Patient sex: M
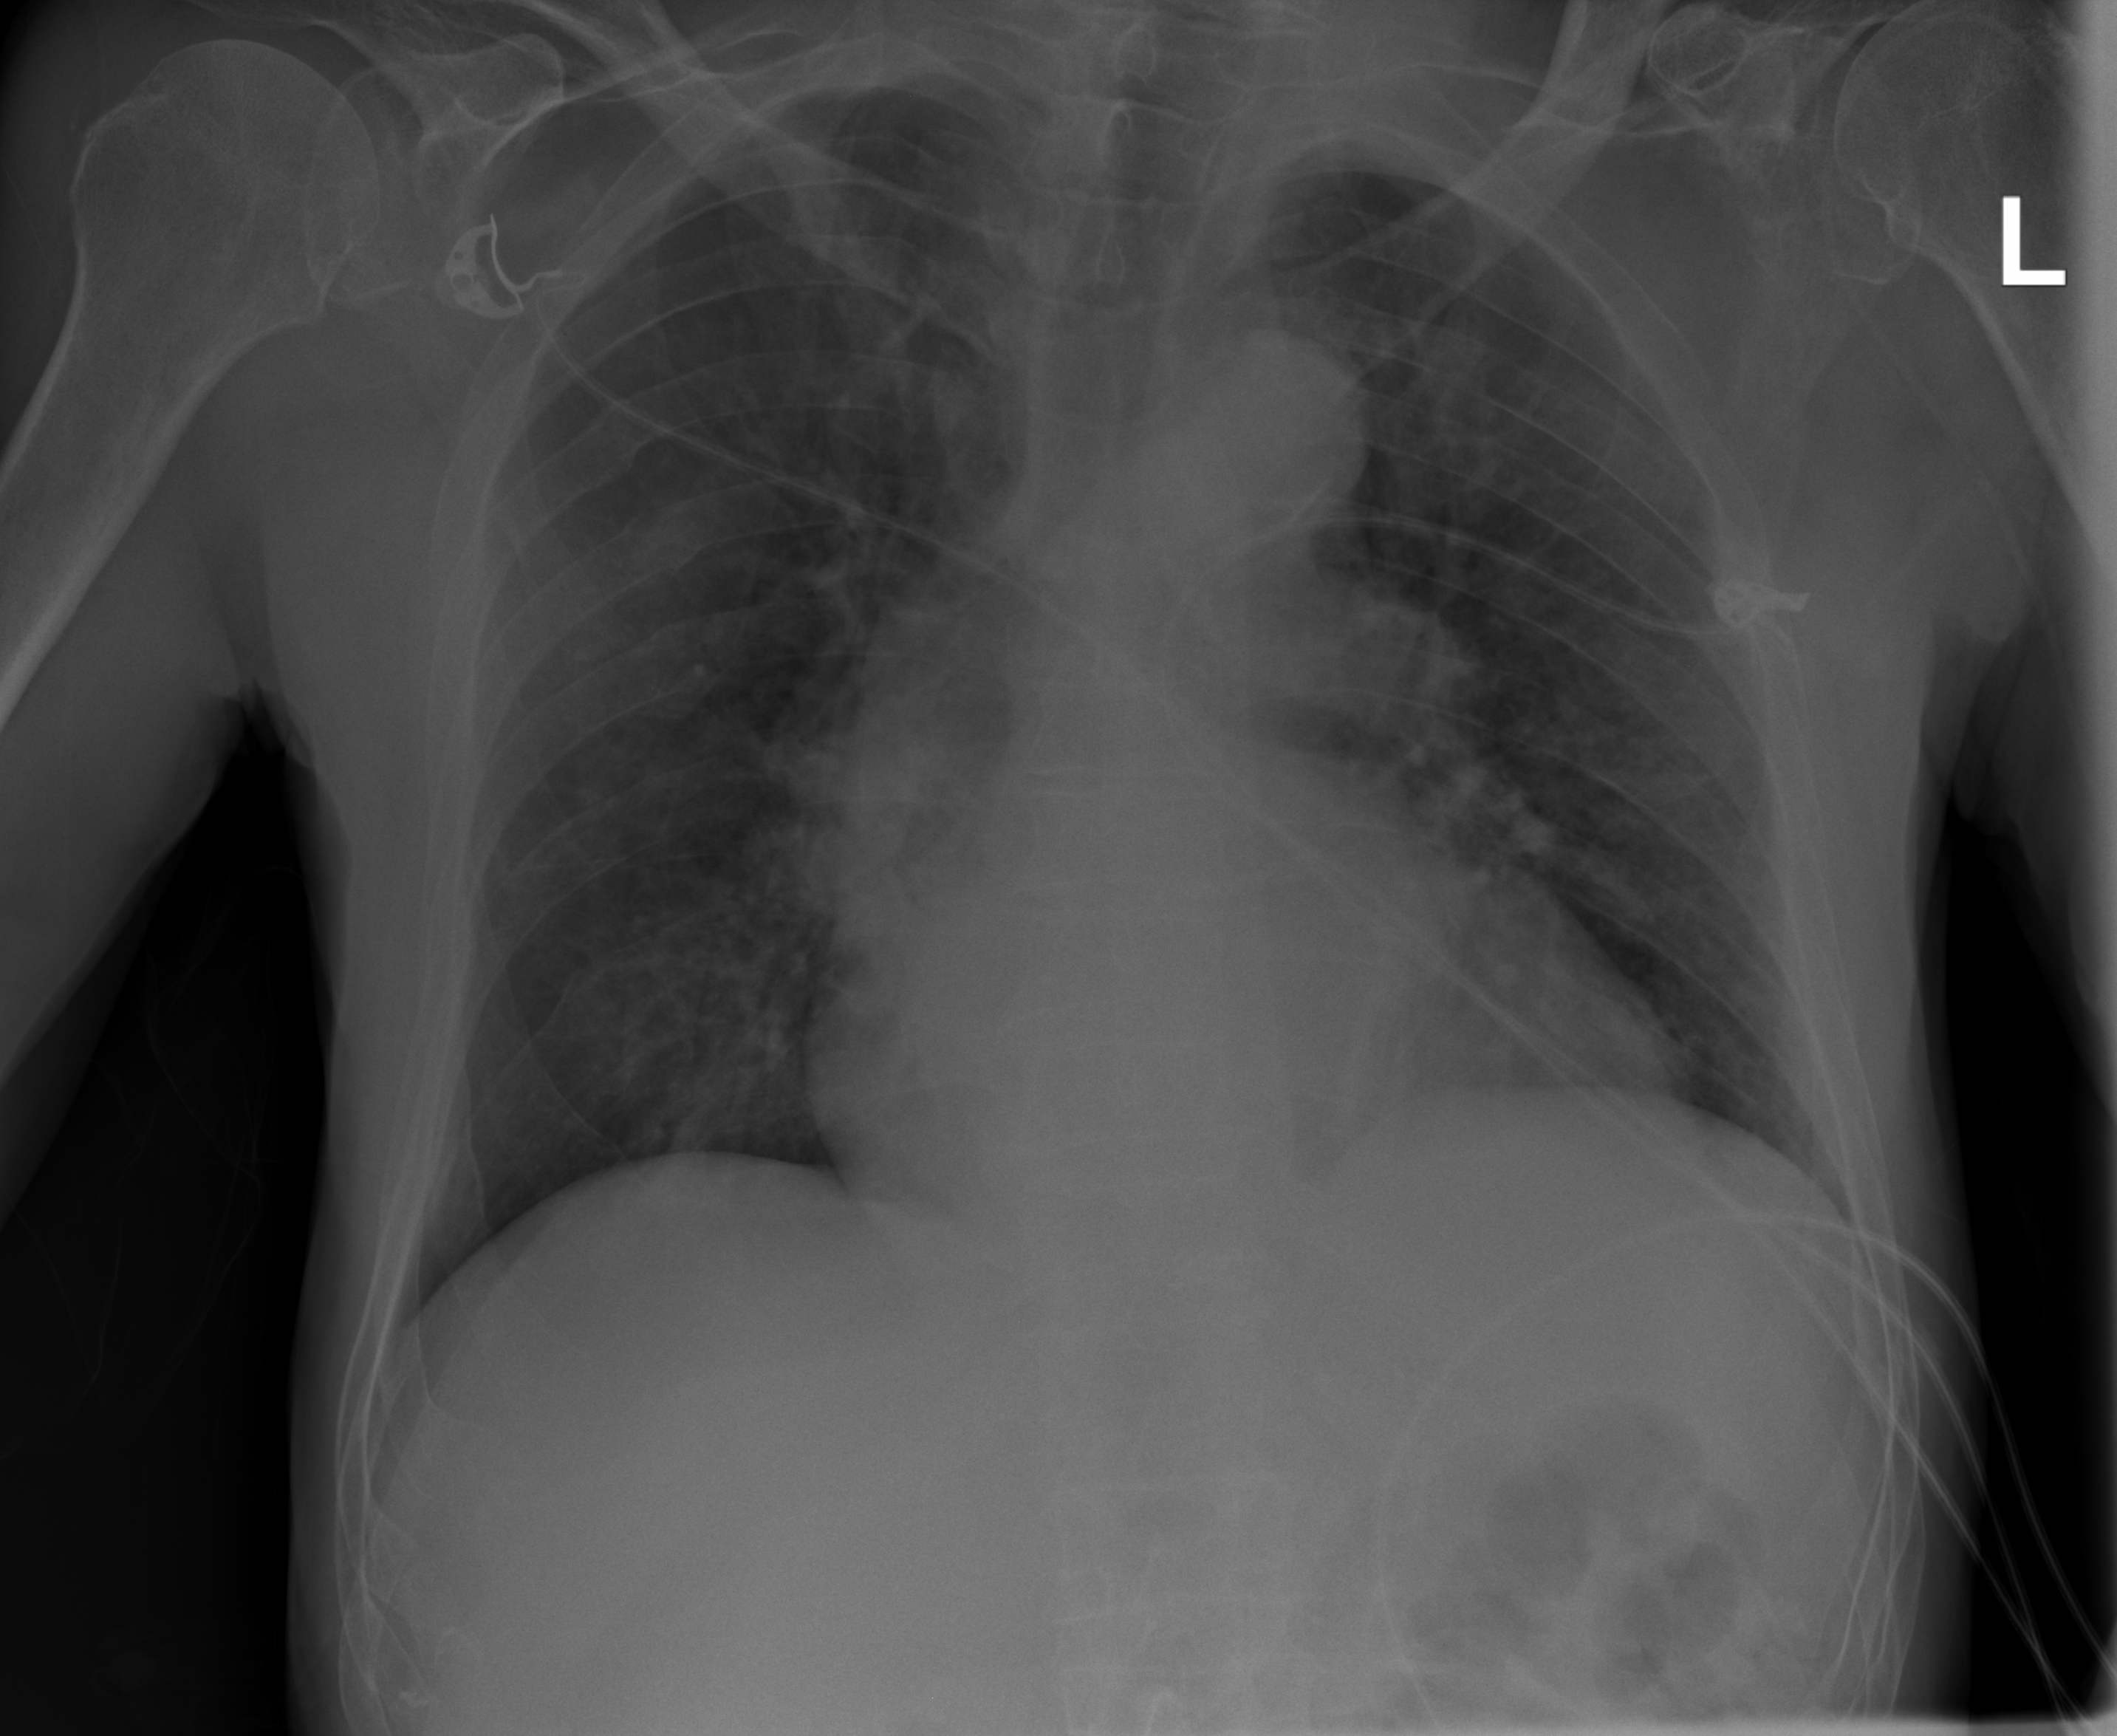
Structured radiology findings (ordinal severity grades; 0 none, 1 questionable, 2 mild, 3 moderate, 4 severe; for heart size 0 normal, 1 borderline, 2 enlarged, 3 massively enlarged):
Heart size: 1
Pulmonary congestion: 1
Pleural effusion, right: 0
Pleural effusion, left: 0
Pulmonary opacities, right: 0
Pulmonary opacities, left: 0
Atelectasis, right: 2
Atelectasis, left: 1